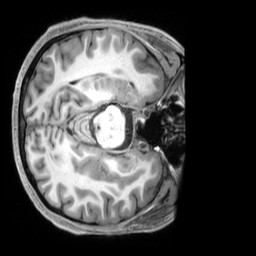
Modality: T1w
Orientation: axial
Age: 28
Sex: male
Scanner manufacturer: siemens
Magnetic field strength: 3 T
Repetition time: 2.3 s
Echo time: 0.00229 s